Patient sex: M
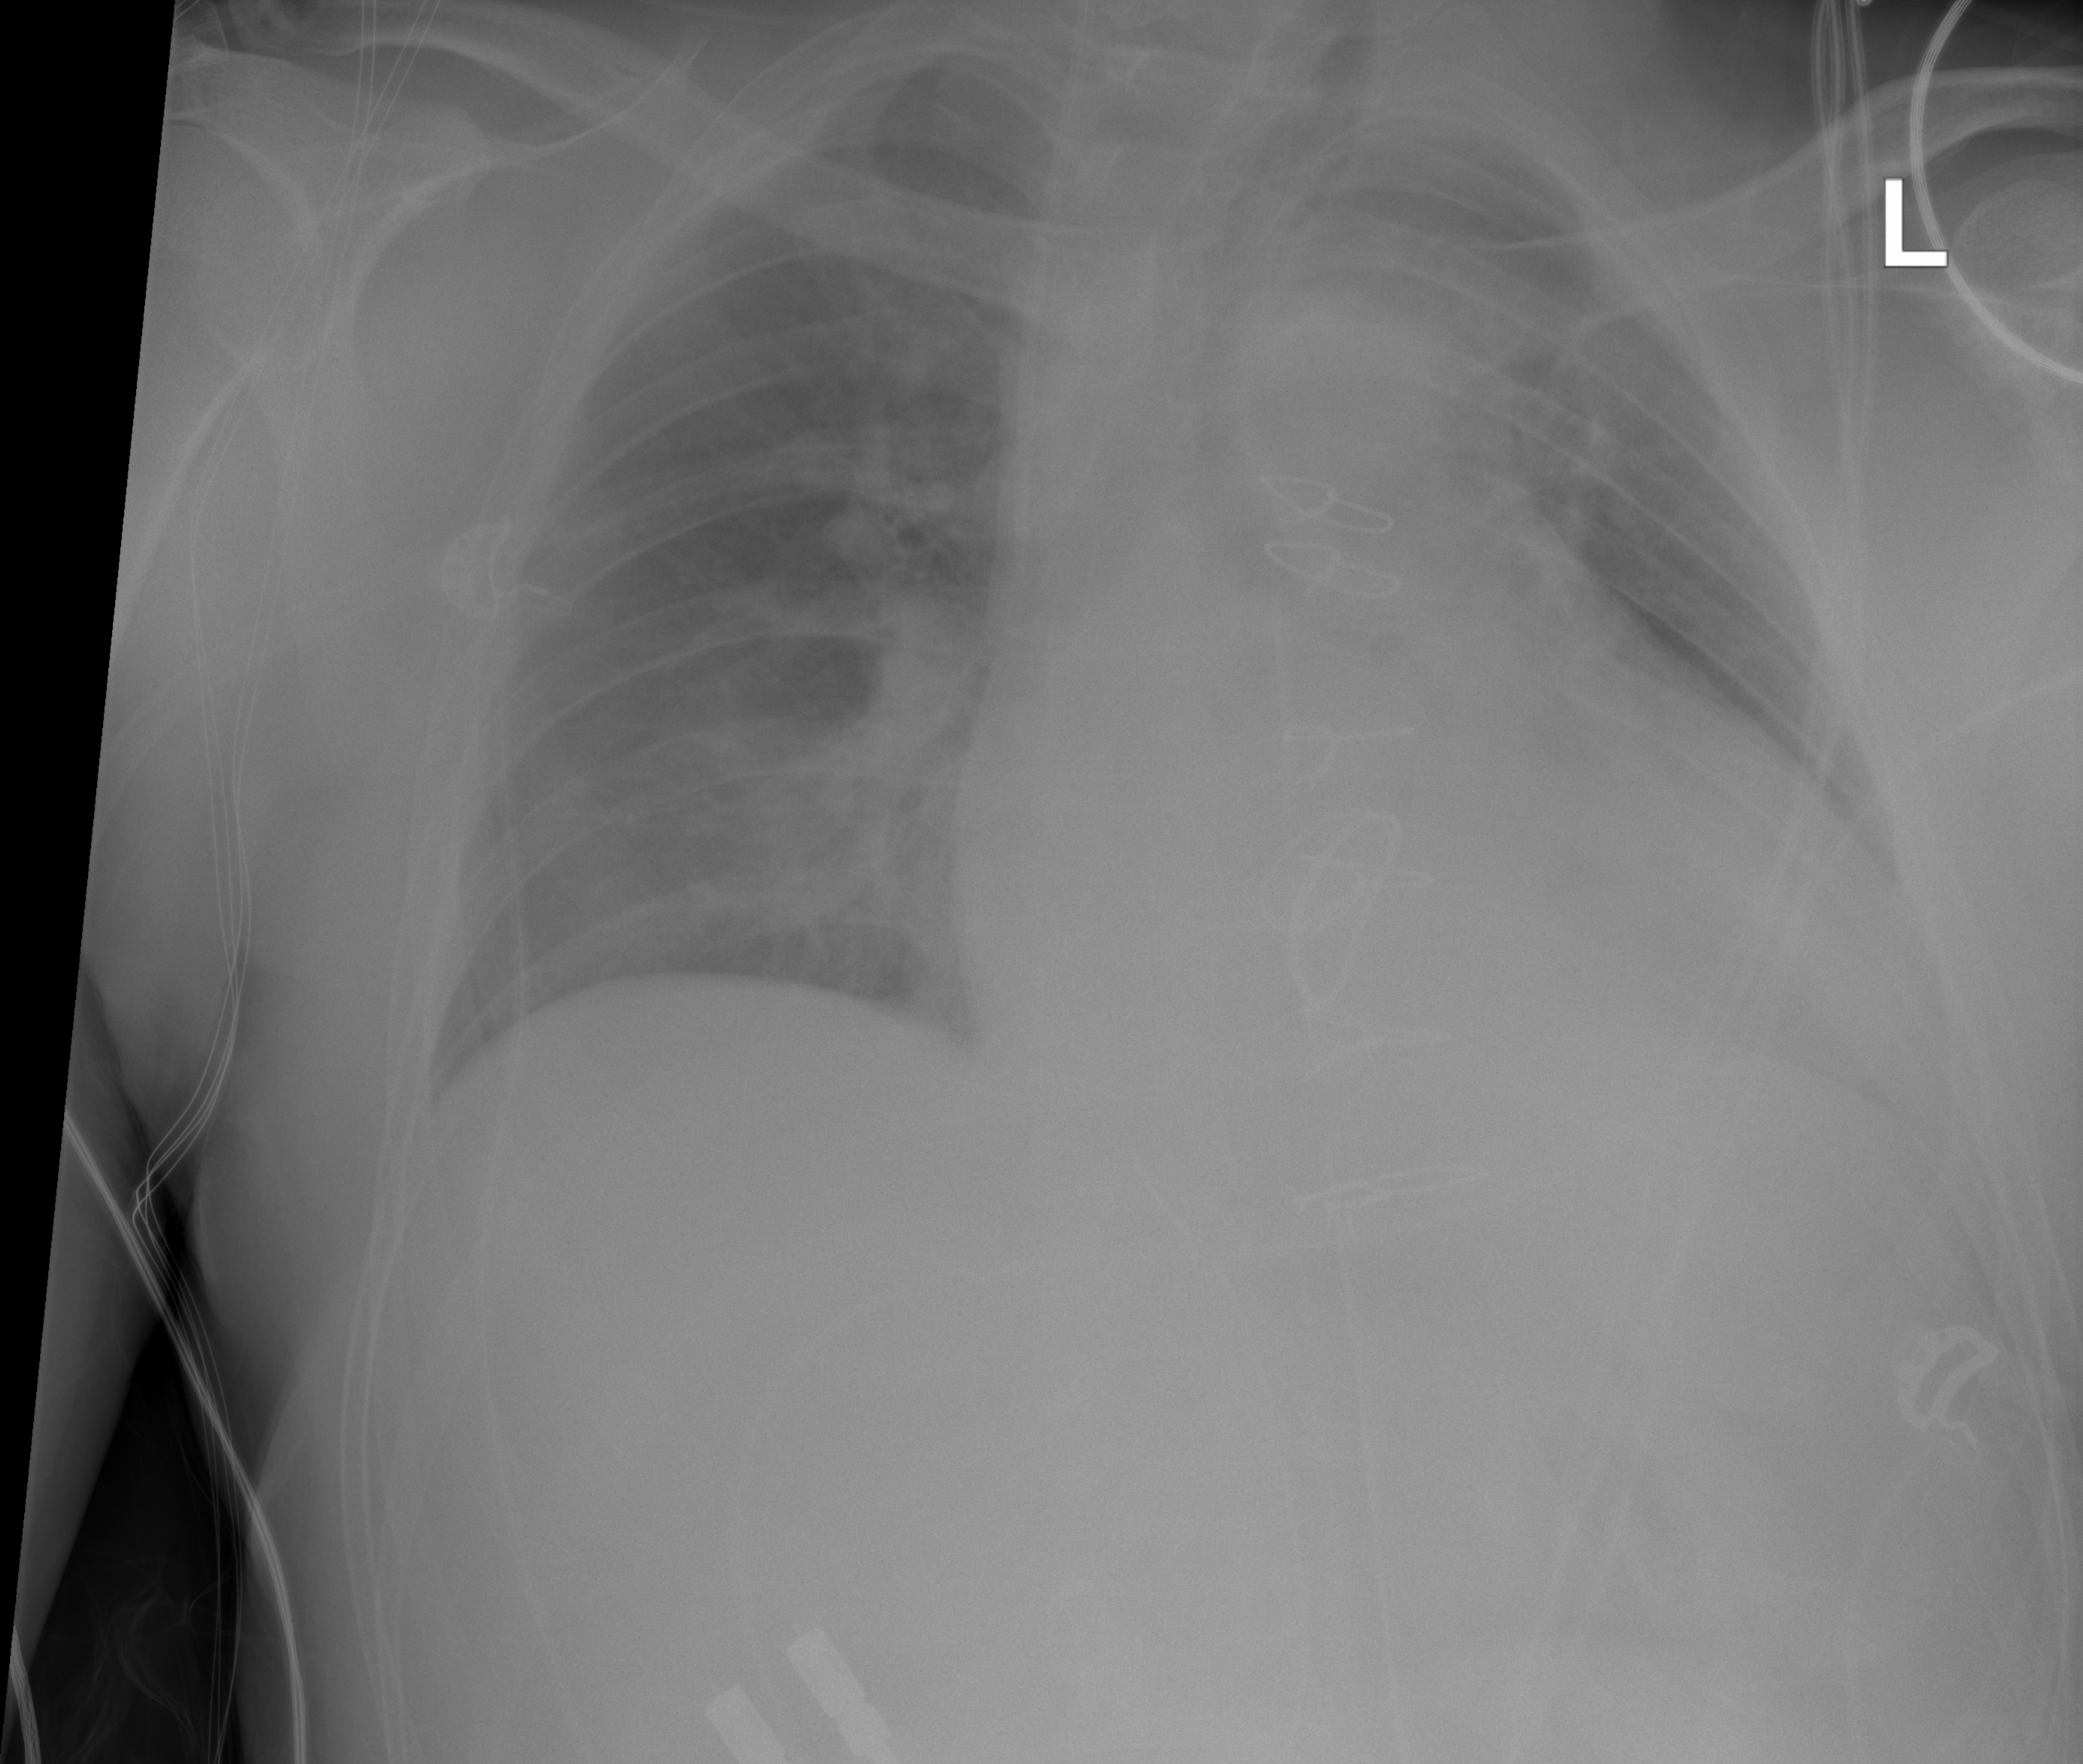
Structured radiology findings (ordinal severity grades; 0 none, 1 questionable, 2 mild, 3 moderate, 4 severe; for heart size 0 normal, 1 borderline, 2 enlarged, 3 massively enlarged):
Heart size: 1
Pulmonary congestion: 0
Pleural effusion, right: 0
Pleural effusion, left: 0
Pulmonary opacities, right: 0
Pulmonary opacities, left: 0
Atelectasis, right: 1
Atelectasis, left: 1